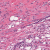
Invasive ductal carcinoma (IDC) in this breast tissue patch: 0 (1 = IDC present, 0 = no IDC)